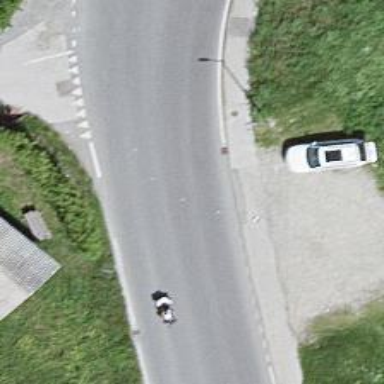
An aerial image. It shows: Zebra crossing on the road.